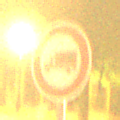
Verkehrszeichen: VerbotFuerKraftfahrzeugeUeberDreiKommaFuenfTonnen
Umgebung: Outdoor, Urban
Tageszeit: Night
Wetter: Clear
Licht: Artificial
Jahreszeit: NotSpecified
Kontrast: HighContrast